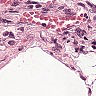
Metastatic tissue present: no